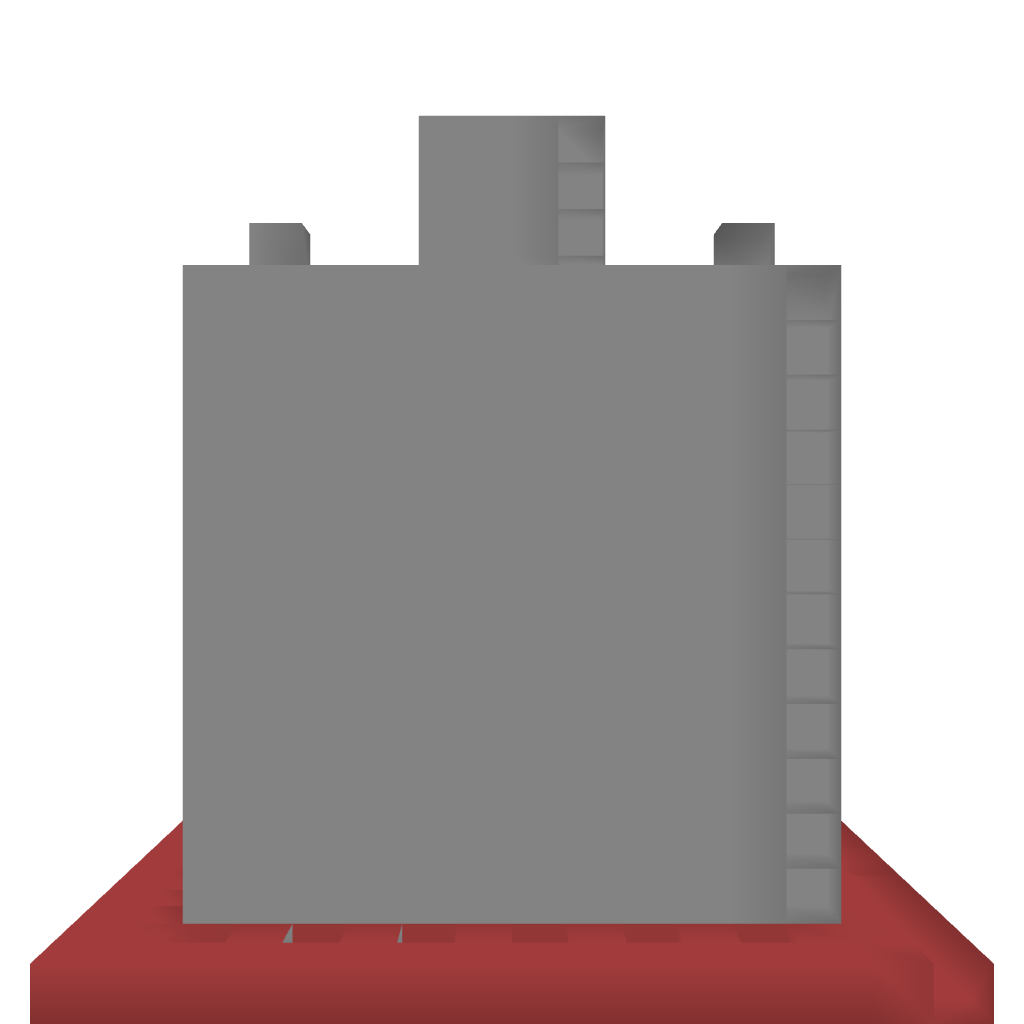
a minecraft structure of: castle 4 bad low quality